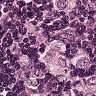
Metastatic tissue present: yes